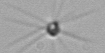
Label: Calciopappus